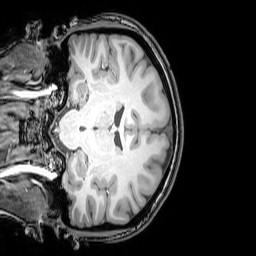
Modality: T1w
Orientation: coronal
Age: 22
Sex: female
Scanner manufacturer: philips
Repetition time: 0.008224 s
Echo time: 0.00377 s